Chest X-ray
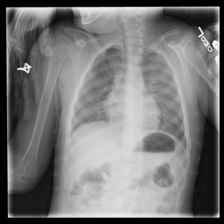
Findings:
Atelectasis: negative
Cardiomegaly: negative
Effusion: negative
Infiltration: negative
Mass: negative
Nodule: negative
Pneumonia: negative
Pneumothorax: negative
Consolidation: negative
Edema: negative
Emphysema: negative
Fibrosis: negative
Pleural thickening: negative
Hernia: negative